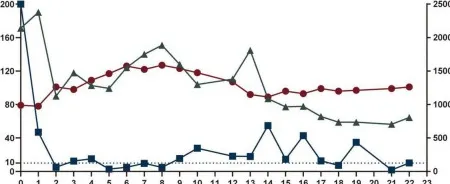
Main clinical and biologic findings and therapeutic interventions in three patients treated with tofacitinib. The Figures illustrated Case 1.
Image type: pathology (immunostaining)